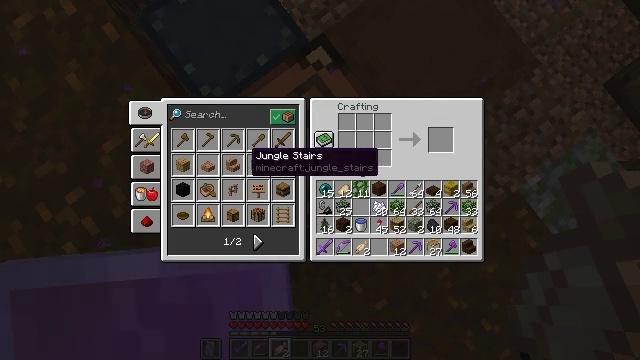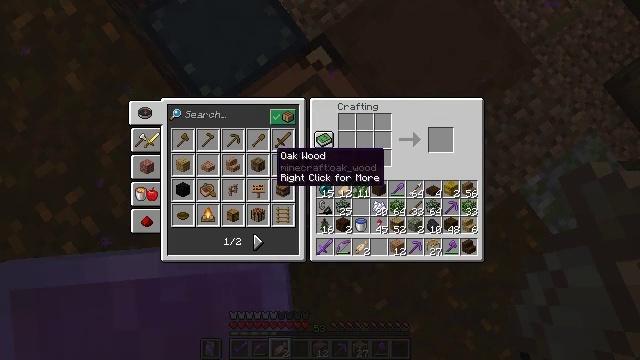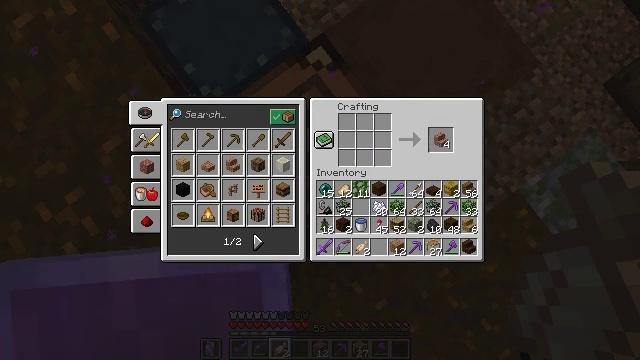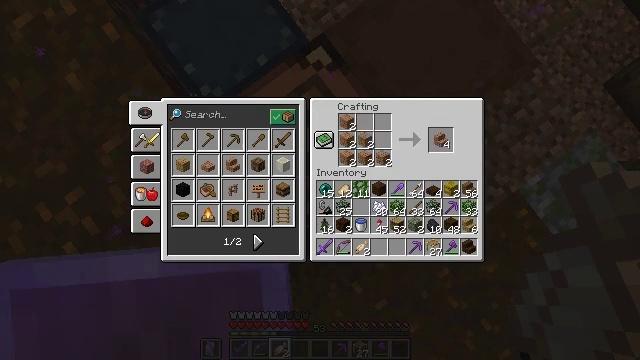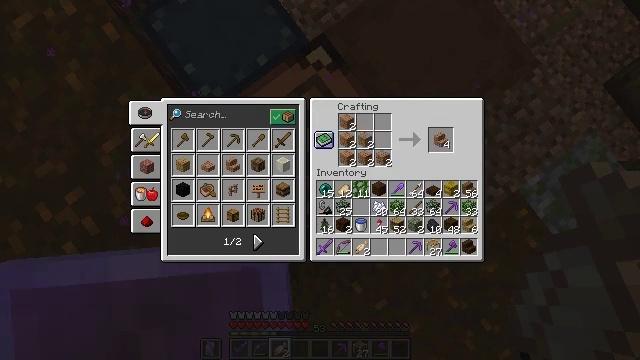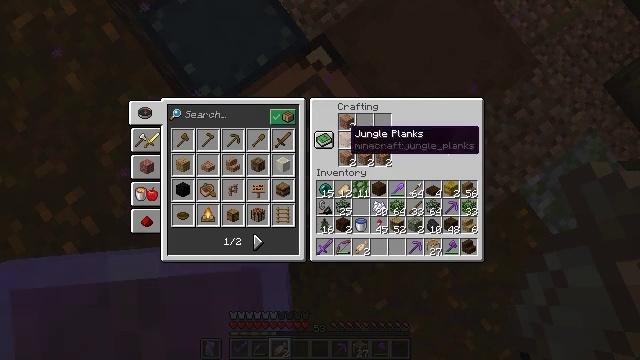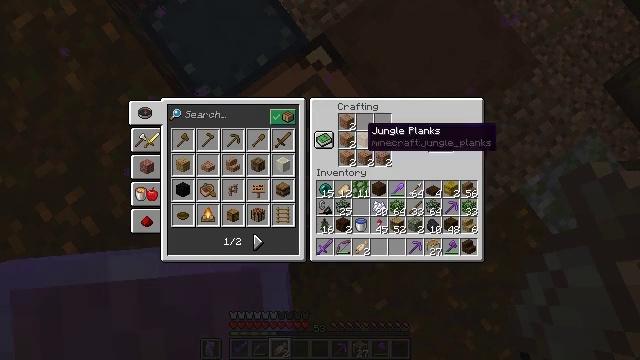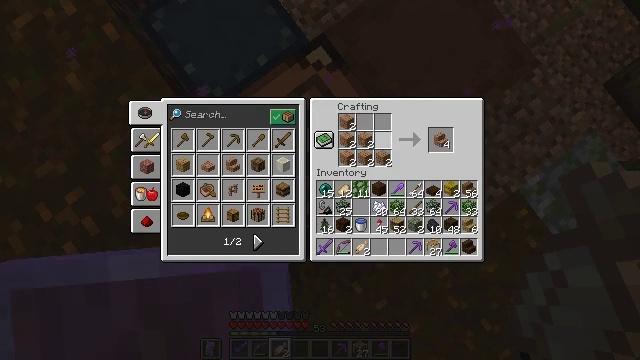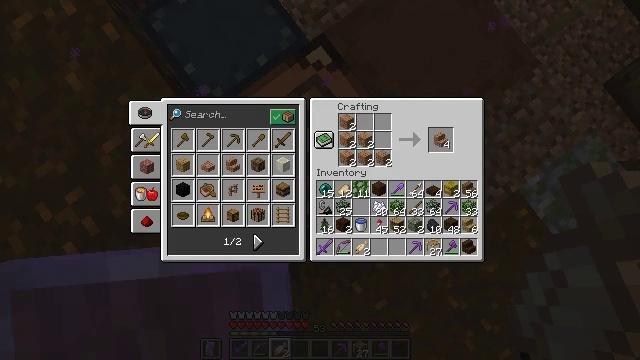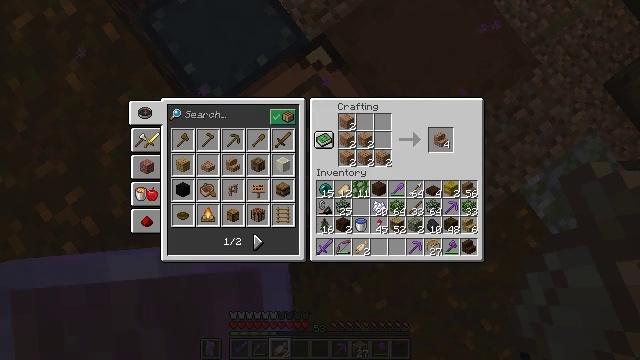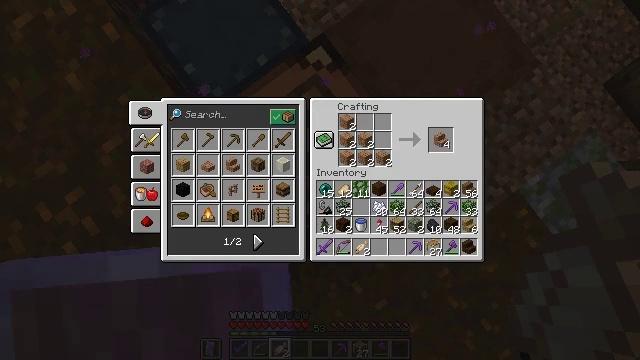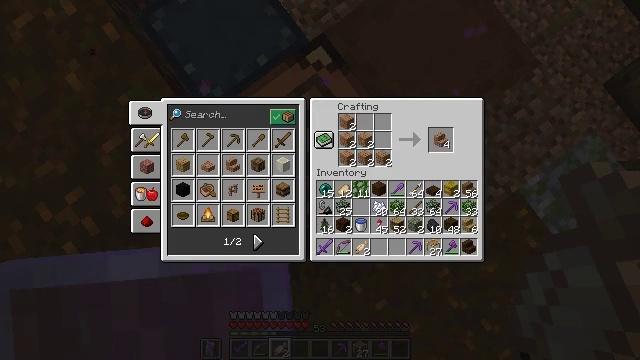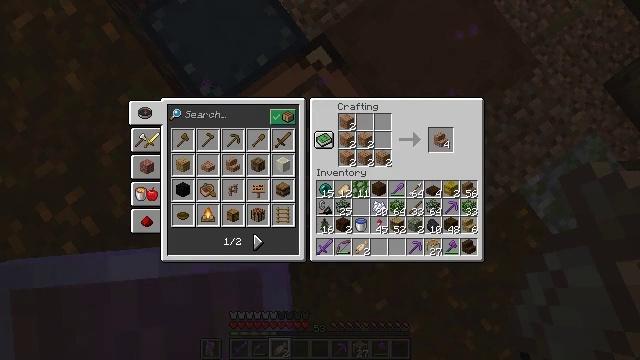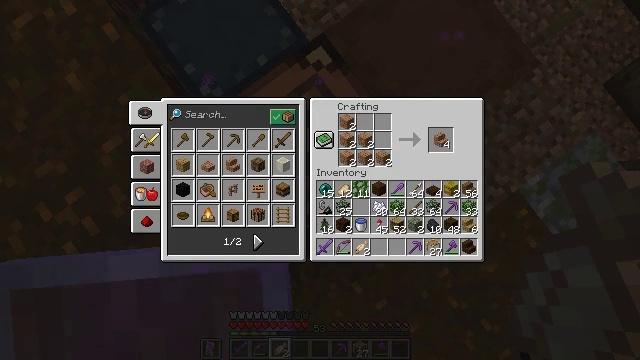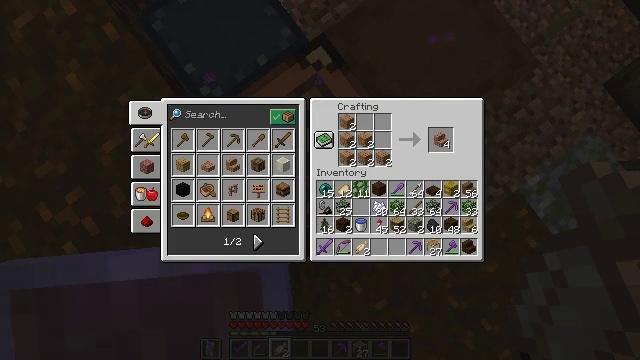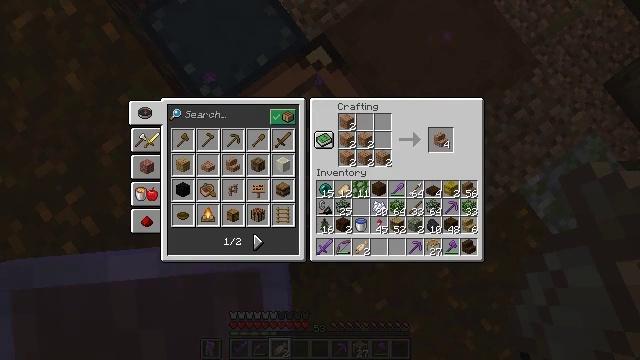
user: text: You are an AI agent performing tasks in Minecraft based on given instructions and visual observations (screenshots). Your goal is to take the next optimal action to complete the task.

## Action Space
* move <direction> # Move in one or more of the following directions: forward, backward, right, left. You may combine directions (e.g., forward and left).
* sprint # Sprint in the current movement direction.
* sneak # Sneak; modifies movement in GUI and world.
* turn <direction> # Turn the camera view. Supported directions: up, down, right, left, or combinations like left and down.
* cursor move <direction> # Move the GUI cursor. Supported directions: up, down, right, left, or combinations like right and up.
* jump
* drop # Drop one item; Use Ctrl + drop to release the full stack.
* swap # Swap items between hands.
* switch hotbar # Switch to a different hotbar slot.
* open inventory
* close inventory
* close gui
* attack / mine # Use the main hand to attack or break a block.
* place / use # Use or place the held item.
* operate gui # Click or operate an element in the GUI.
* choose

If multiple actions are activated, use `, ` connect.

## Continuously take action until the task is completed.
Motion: motion action
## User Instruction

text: Get jungle stairs by crafting with jungle planks.
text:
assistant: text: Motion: sneak, turn right
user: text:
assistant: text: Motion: sneak, turn right
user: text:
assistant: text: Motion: sneak, turn right and up
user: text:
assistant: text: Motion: sneak, turn right
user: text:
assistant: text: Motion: sneak, turn right
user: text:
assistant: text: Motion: sneak, turn right
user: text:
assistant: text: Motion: sneak, turn right
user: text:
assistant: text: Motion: sneak, turn right
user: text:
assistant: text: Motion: sneak, turn right
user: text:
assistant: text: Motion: sneak
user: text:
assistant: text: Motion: sneak
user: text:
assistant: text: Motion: sneak
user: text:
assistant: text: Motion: sneak, turn right
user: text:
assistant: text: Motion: sneak
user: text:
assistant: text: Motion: sneak, turn right
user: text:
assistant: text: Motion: sneak
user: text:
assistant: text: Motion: sneak
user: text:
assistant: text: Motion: sneak
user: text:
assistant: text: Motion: sneak
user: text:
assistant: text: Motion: sneak
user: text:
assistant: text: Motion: sneak
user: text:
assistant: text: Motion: sneak
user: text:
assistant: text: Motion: sneak
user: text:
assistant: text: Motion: sneak
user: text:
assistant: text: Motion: sneak
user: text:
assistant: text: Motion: sneak
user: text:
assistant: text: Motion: sneak
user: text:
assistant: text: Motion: sneak
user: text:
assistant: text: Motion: sneak
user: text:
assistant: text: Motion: sneak